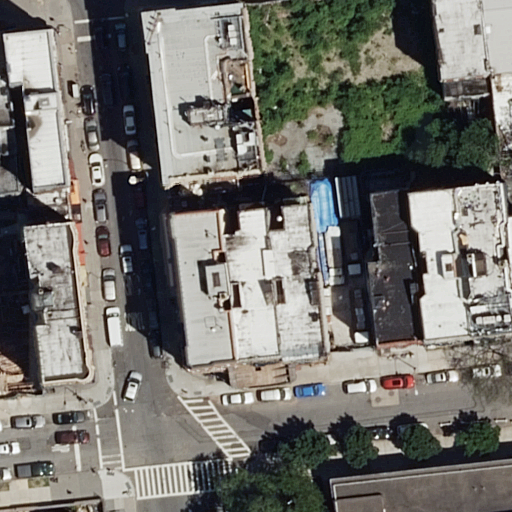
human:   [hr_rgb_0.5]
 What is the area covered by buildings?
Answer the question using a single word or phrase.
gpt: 3448m2

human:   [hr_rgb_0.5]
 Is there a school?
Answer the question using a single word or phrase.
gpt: yes

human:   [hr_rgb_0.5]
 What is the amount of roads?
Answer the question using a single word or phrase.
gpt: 4

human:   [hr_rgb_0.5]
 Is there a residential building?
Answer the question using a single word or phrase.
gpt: yes

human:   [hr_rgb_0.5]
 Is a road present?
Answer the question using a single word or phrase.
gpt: yes

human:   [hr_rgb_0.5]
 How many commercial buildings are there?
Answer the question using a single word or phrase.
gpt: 0

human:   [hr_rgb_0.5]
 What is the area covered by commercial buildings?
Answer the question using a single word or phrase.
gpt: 0m2

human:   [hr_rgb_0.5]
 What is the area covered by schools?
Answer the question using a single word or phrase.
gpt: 572m2

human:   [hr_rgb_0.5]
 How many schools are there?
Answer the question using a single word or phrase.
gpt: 1

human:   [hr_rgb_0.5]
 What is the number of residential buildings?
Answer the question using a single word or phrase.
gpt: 15

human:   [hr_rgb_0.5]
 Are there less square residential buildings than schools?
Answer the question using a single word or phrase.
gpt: yes

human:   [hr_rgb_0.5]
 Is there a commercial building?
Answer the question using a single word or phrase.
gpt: no

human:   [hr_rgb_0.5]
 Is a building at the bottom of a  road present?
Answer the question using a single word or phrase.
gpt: yes

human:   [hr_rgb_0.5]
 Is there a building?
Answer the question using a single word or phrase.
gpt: yes

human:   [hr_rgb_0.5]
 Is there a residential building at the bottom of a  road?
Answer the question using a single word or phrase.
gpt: yes

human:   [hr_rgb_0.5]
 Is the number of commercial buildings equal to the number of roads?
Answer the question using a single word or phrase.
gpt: no

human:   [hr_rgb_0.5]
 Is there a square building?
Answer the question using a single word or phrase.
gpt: no

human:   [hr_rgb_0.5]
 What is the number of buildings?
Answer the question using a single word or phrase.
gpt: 16

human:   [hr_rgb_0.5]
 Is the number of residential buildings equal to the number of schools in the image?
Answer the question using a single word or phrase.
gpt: no

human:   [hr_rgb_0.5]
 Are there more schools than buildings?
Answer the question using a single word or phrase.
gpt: no

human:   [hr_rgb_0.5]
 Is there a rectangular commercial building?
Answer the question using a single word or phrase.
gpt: no

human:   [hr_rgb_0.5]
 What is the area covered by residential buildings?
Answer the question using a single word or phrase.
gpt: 3145m2

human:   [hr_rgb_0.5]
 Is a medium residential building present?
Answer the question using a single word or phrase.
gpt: yes

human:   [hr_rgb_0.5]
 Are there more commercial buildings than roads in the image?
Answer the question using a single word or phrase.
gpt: no

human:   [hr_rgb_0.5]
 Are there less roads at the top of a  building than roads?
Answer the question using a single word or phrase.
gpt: yes

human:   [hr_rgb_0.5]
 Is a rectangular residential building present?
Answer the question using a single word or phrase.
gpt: yes

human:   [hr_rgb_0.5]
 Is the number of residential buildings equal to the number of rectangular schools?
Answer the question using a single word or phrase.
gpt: no

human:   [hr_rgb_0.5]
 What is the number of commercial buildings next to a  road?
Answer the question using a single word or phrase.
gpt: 0

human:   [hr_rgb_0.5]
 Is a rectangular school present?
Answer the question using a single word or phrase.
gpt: yes

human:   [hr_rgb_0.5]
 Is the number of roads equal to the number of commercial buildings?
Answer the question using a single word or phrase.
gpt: no

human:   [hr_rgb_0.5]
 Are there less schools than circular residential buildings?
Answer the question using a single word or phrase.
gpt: no

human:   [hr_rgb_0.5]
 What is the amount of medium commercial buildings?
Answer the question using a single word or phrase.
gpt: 0

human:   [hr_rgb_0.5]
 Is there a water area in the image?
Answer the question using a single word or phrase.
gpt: no

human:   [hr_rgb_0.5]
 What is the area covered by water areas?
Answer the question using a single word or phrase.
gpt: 0m2

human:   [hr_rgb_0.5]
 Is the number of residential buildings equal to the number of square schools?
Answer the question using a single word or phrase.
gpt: no

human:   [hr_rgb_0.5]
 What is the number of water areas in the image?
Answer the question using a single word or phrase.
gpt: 0

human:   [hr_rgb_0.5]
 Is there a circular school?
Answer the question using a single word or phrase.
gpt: no

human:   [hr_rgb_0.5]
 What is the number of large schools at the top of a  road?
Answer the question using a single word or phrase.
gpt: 0

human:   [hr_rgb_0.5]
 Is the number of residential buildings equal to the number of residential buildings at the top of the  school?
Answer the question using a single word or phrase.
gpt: yes

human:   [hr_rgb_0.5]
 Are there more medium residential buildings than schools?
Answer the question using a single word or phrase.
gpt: yes

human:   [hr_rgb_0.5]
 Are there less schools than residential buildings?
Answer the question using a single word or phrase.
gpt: yes

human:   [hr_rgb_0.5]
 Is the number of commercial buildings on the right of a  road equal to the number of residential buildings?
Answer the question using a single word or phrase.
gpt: no

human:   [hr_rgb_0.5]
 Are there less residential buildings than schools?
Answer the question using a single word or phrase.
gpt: no

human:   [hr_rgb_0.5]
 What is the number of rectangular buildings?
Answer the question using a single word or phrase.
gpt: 8

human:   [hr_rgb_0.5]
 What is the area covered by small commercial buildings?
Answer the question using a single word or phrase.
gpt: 0m2

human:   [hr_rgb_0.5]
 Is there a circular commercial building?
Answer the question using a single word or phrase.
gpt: no

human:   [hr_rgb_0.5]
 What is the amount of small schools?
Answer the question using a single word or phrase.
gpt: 0

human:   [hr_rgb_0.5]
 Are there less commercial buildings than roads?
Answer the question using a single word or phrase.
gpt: yes

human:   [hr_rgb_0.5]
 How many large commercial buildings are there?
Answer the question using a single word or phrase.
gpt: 0

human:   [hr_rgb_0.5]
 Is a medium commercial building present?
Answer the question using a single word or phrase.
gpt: no

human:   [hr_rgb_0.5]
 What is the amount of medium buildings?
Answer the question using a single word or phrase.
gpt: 12

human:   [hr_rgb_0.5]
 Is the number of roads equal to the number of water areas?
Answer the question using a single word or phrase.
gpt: no

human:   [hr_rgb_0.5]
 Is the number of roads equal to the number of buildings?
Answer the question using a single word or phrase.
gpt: no

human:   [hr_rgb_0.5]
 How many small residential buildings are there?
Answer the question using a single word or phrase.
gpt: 3

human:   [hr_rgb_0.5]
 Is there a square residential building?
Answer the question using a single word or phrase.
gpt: no

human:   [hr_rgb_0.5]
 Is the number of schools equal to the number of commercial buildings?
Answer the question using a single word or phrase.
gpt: no

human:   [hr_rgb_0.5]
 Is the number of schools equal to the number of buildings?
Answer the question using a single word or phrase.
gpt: no

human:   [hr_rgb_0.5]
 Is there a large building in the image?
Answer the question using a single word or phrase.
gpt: yes

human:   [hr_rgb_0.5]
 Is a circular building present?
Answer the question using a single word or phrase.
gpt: no

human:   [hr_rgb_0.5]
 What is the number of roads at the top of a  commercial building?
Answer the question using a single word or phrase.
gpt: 0

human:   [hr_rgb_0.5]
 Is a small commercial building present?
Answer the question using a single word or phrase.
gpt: no

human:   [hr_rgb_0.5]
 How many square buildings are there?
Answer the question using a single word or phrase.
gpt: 0

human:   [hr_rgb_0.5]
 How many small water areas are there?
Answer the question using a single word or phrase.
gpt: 0

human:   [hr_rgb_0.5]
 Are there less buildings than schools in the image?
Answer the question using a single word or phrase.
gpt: no